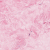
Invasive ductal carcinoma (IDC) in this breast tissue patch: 0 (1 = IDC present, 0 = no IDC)